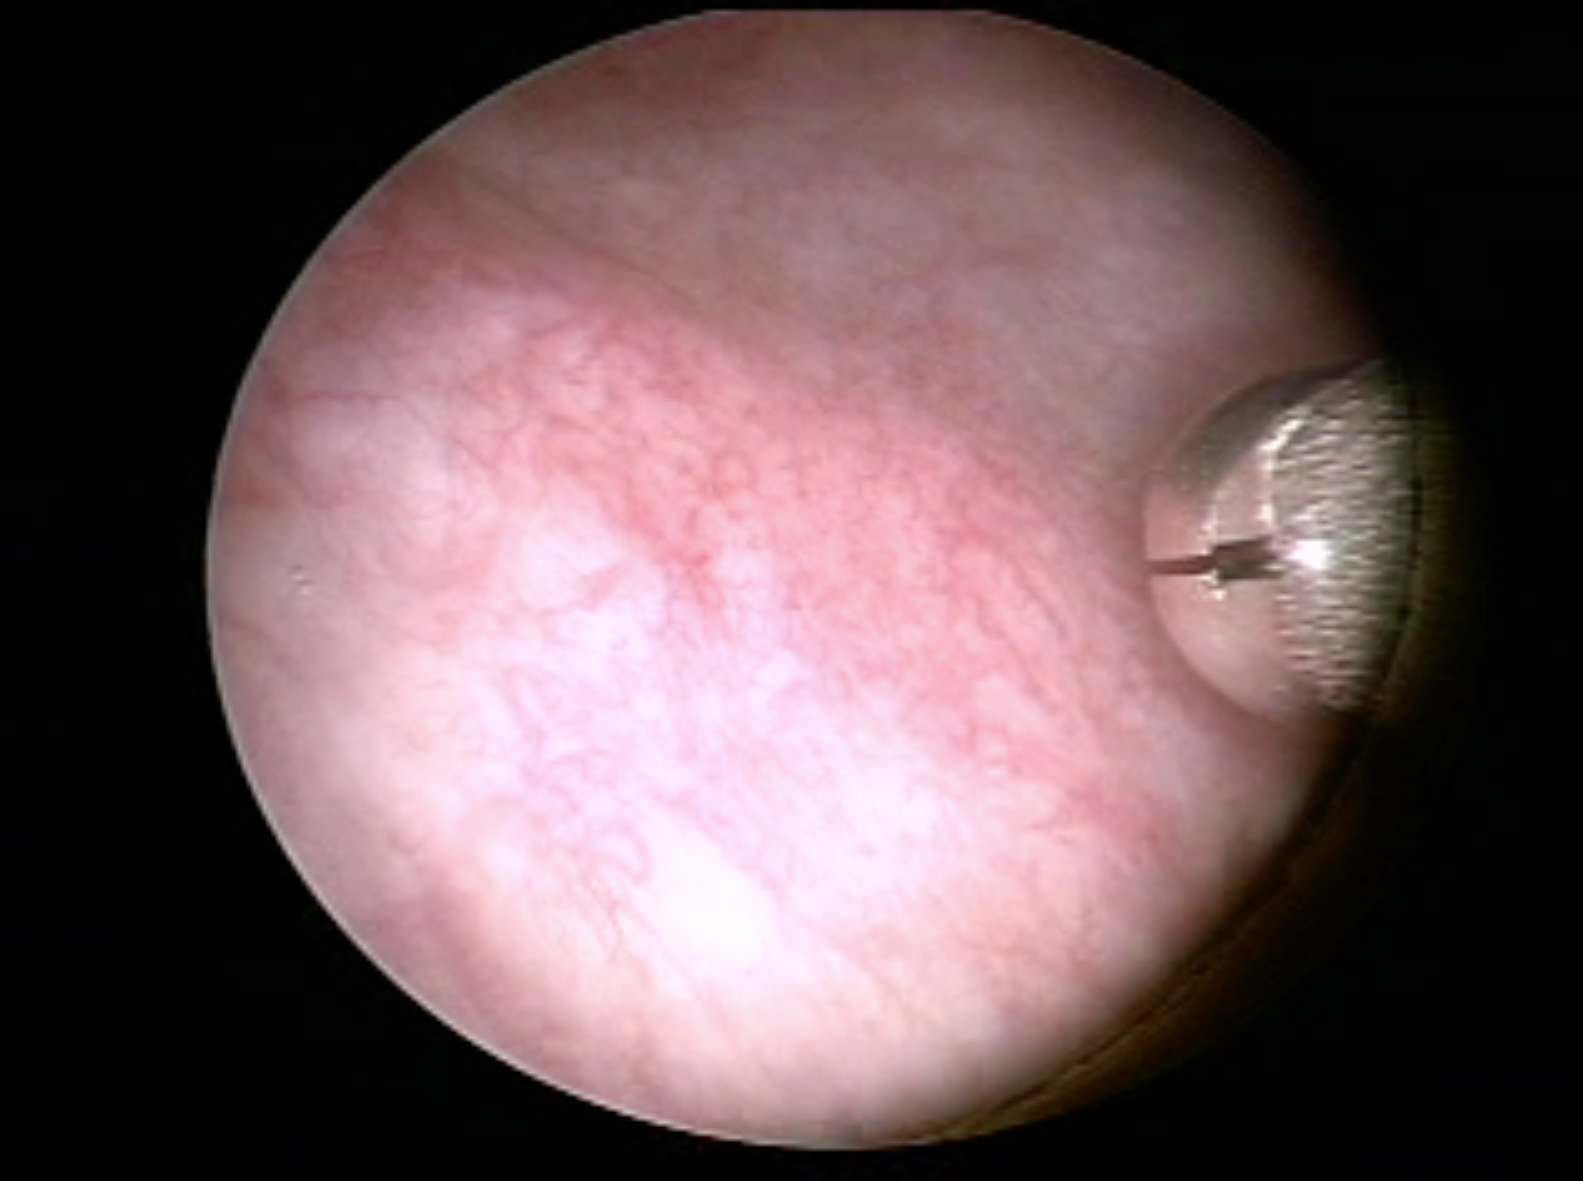
Modality: WLC
Class: Non-malignant
Subclass: BenignNOS
Lesion: L3
Morphology: Non-papillary
Bladder cancer association: No